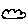
Label: cloud